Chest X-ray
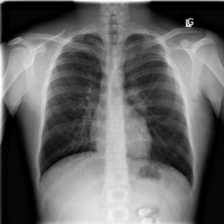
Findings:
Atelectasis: negative
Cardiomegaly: negative
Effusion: negative
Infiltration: negative
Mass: negative
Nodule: positive
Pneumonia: negative
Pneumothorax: negative
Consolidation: negative
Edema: negative
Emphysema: negative
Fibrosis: negative
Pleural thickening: negative
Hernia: negative